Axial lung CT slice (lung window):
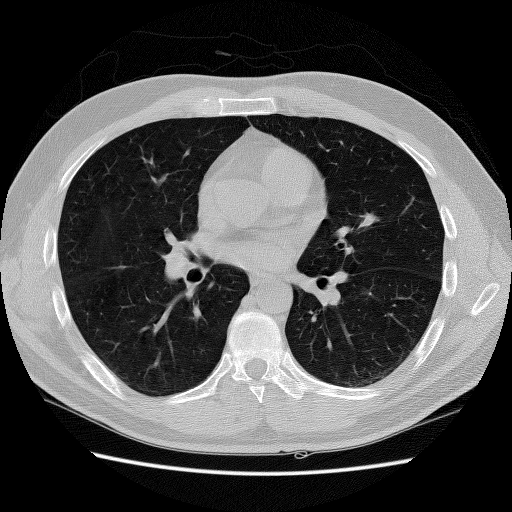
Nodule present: no